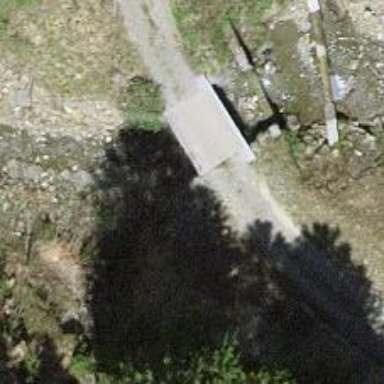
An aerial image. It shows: Gravel track crossing bridge with grade 2 track type.